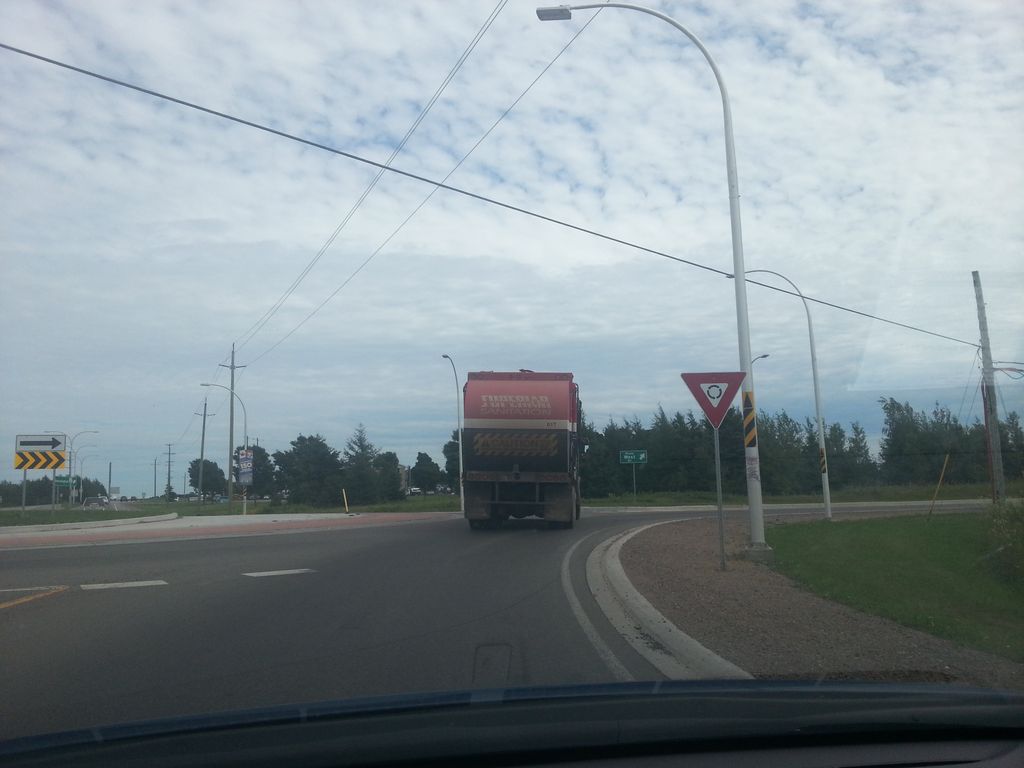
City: charlottetown